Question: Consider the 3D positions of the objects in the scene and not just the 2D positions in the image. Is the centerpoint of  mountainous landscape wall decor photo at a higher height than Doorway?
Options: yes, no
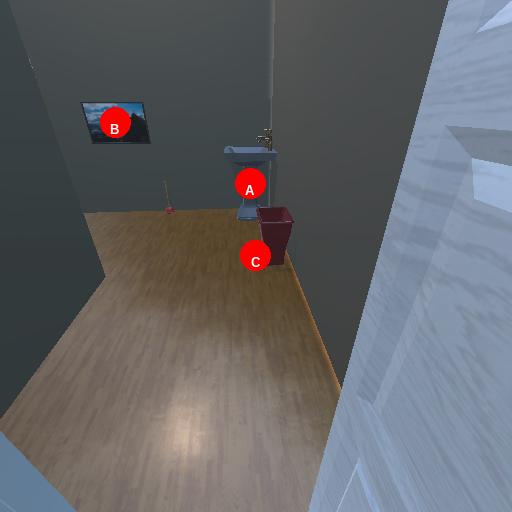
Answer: yes